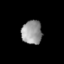
Tissue: lung
Cell type: Epithelial cells
Senescence score: 0.1997
Nuclear area (px): 475
Mean DAPI intensity: 150.676